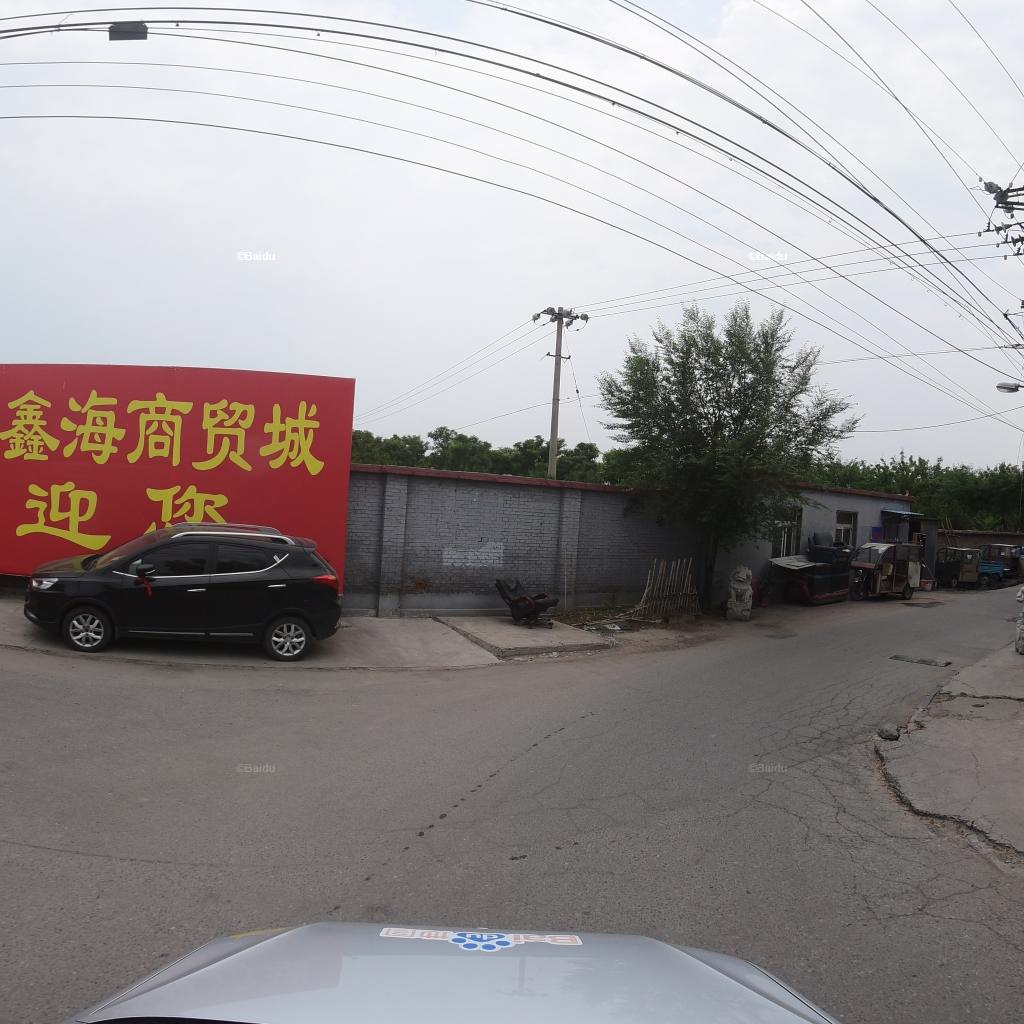
Region: Fengtai
Road damage annotations: alligator crack, pothole, transverse crack